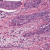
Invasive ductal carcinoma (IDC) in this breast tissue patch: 1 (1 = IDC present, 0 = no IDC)